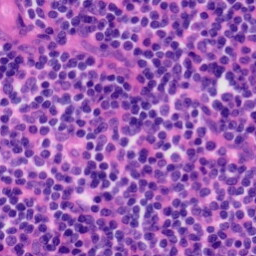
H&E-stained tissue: Tonsil